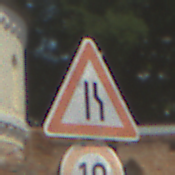
Verkehrszeichen: EinseitigVerengteFahrbahnRechts
Zusatzzeichen unten: Geschwindigkeit10
Umgebung: Outdoor, Suburban
Tageszeit: Midday
Wetter: PartlyCloudy
Licht: Natural
Jahreszeit: NotSpecified
Kontrast: HighContrast